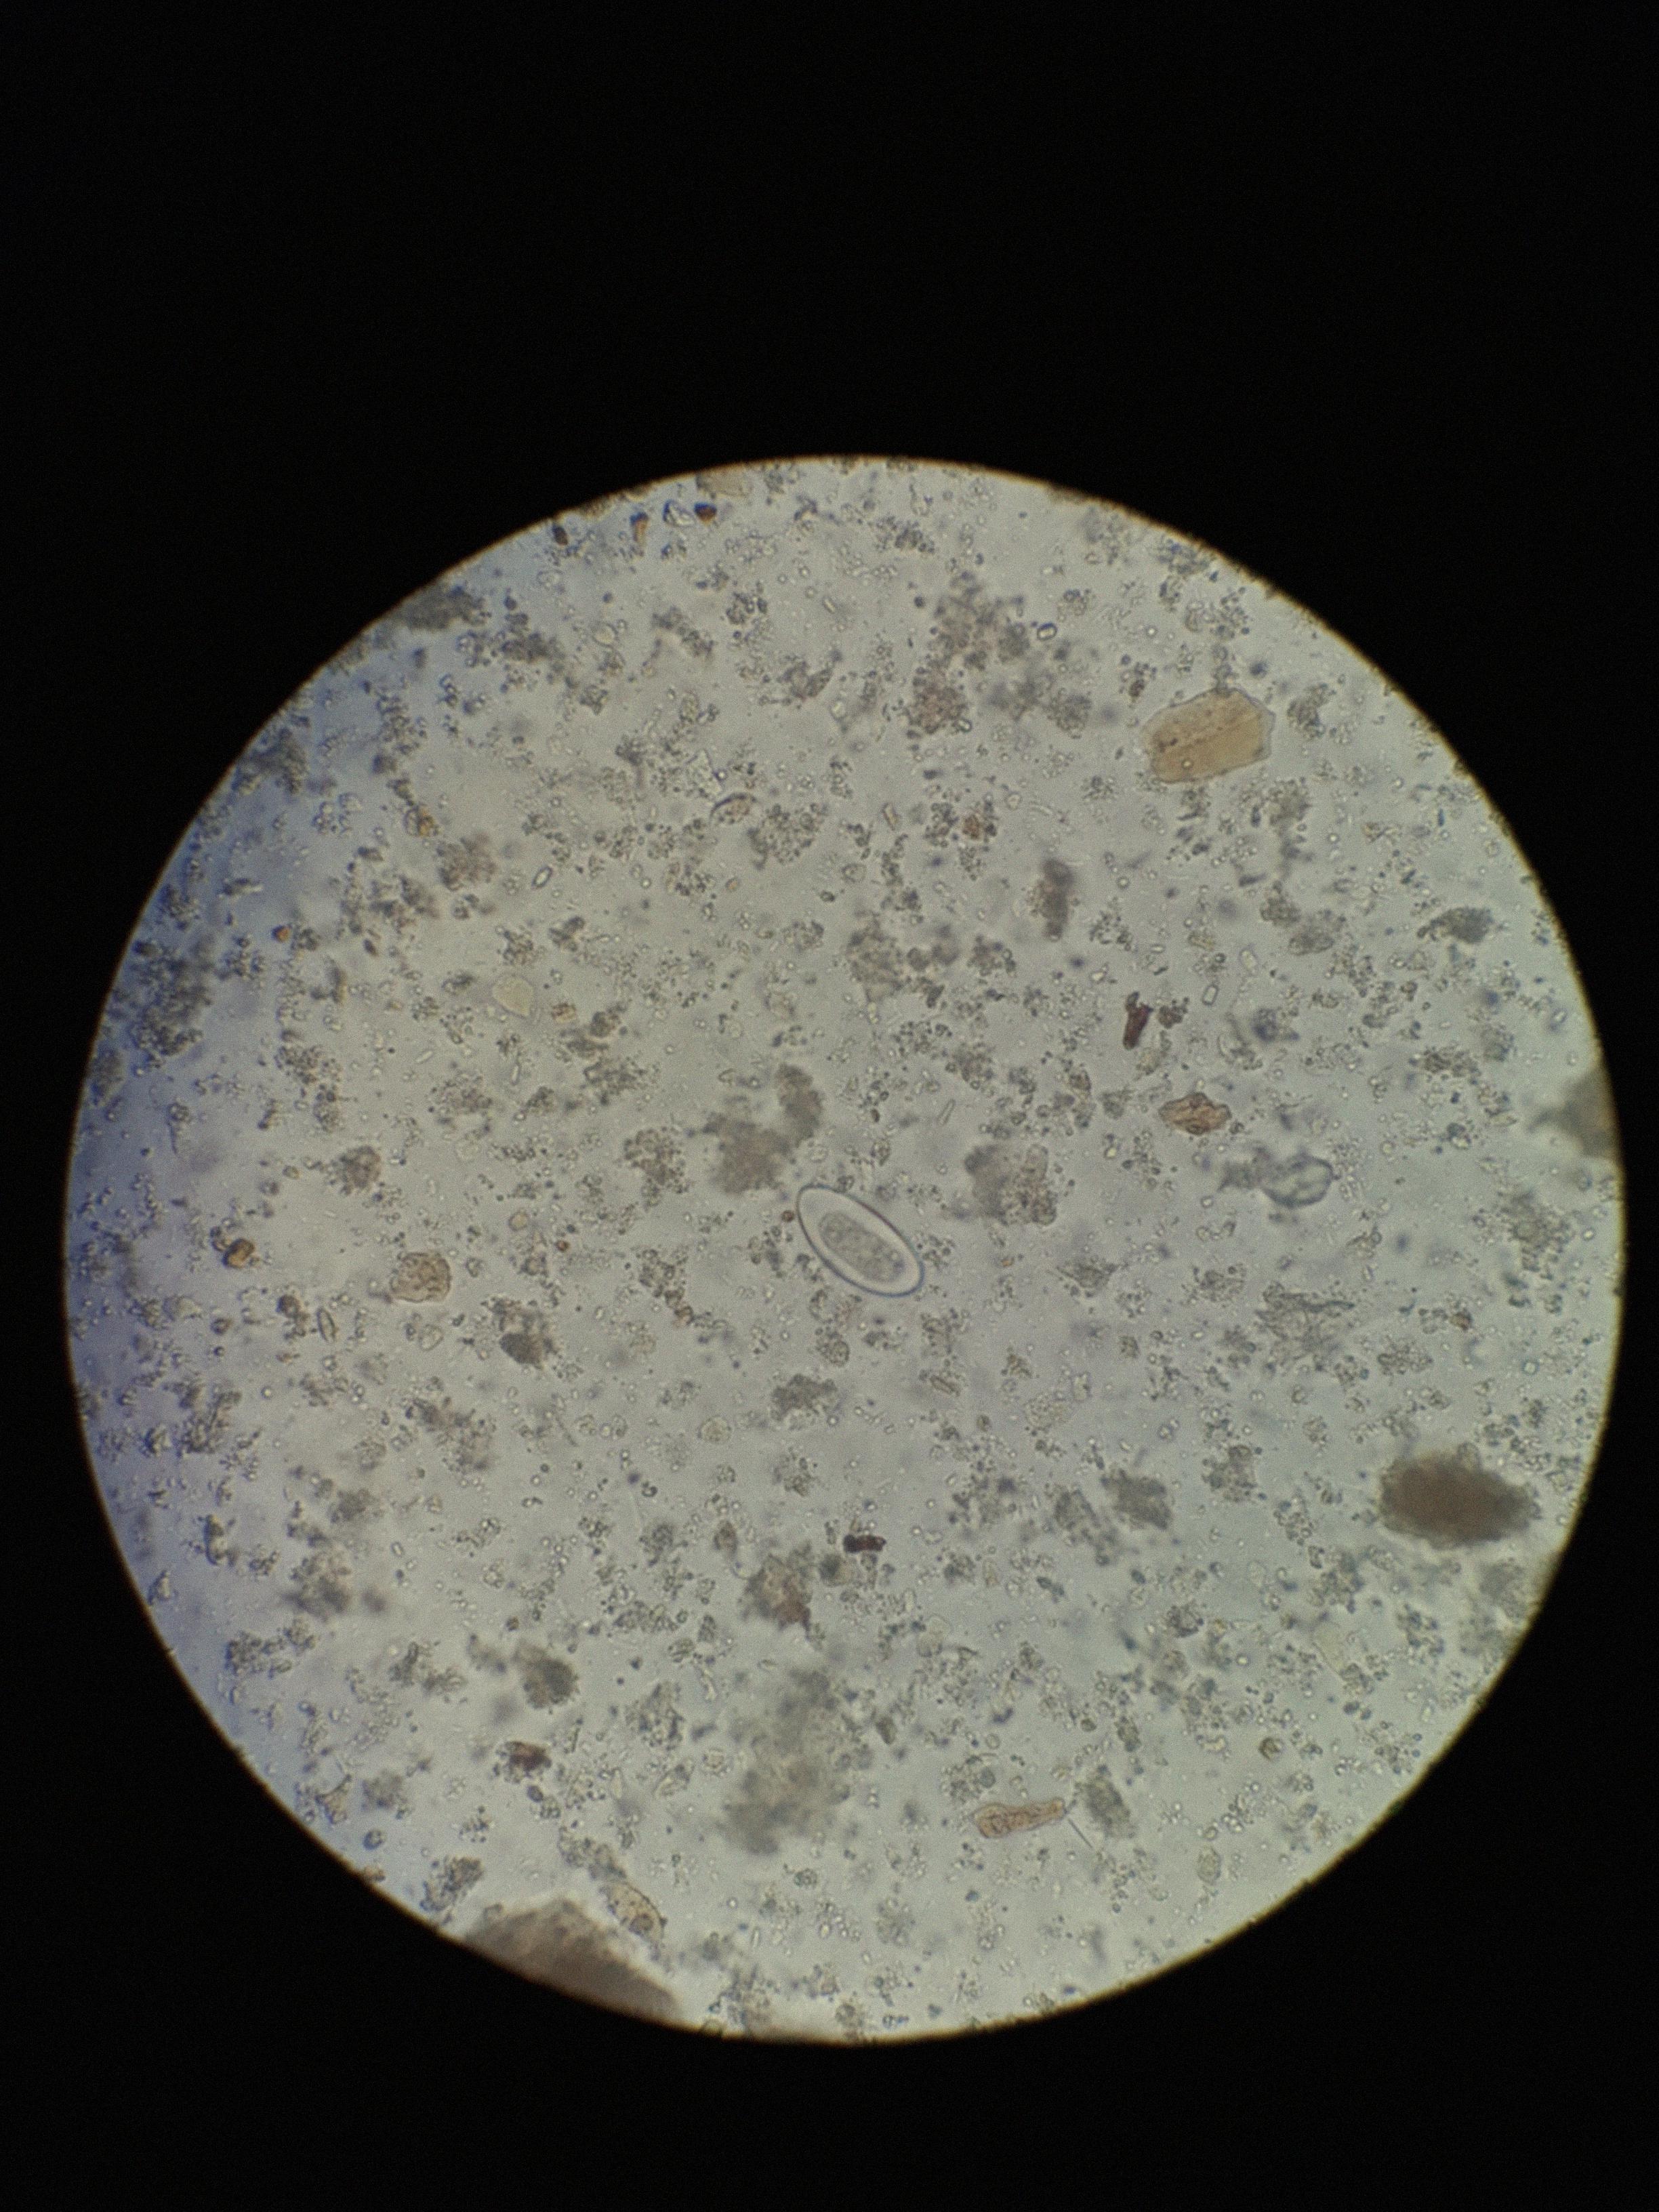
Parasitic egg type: Enterobius vermicularis